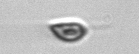
Label: Cryptophyta